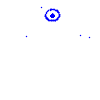
Particle: kaon